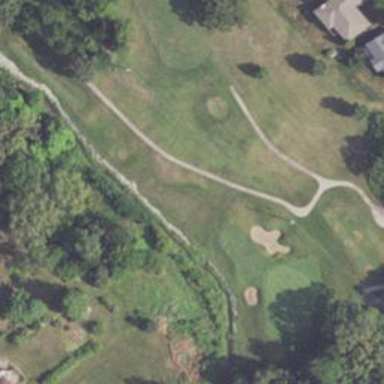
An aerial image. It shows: Path for both roads and golfers.